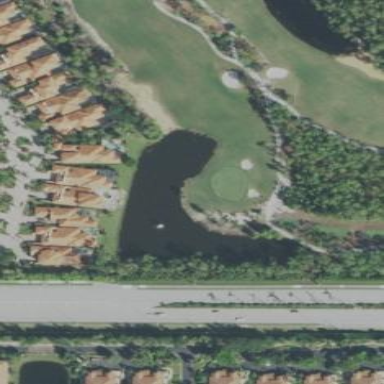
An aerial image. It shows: Water hazard area.